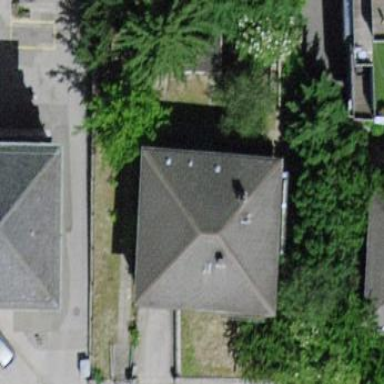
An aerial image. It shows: Detached building with pyramidal roof shape.